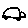
Label: car